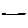
Label: line